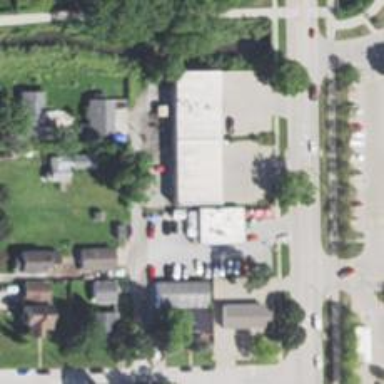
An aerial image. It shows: Veterinary facility.